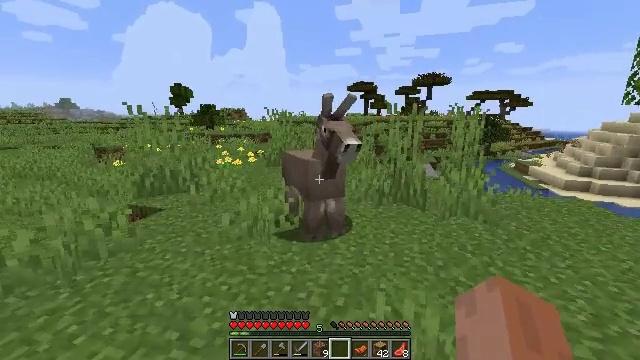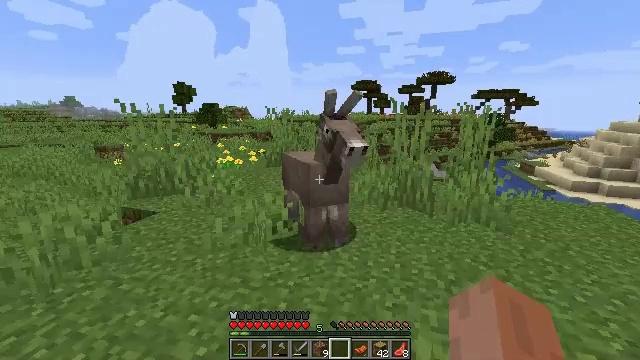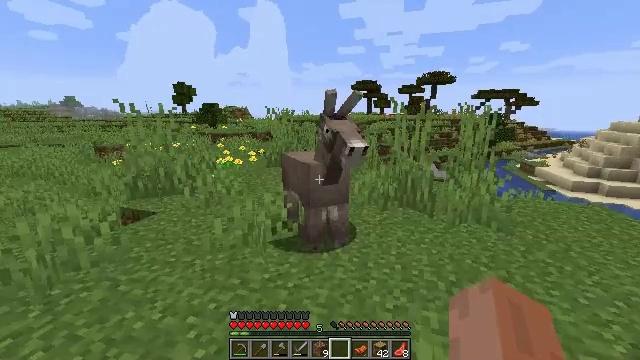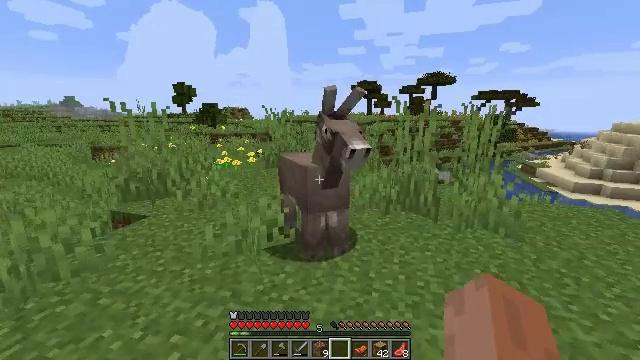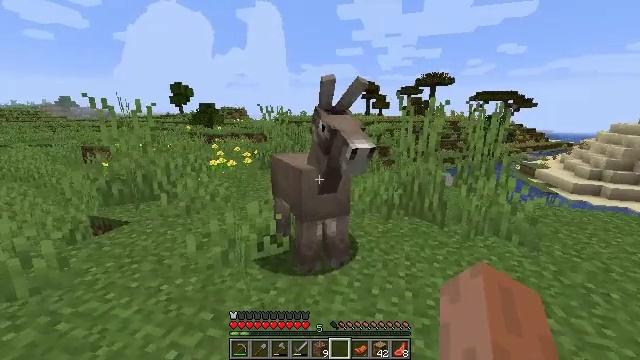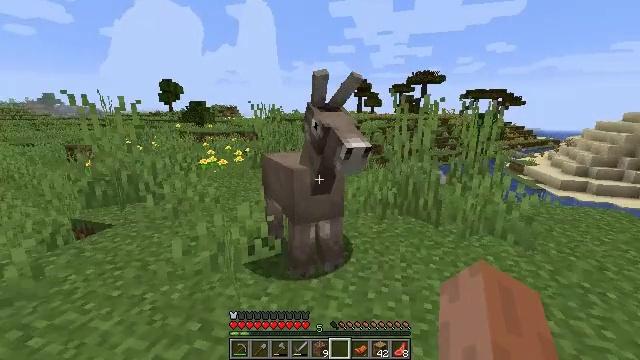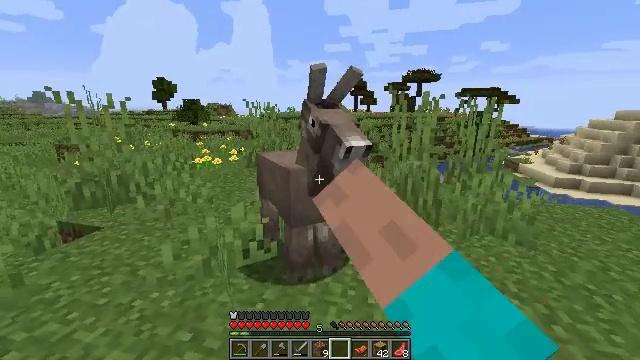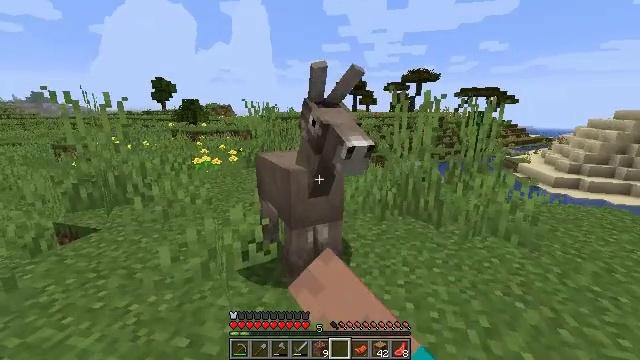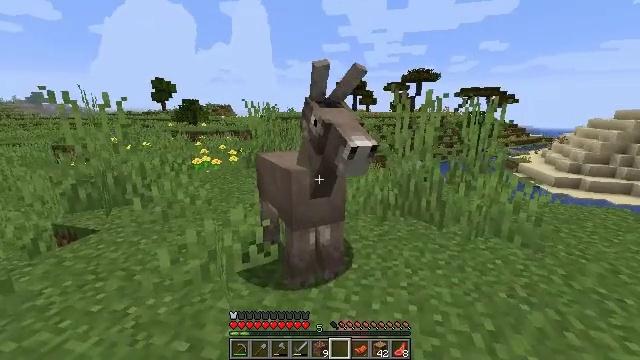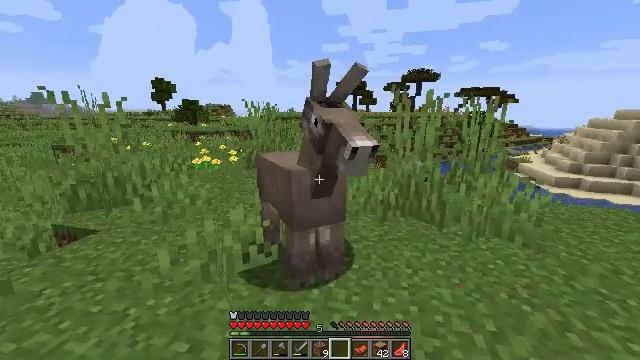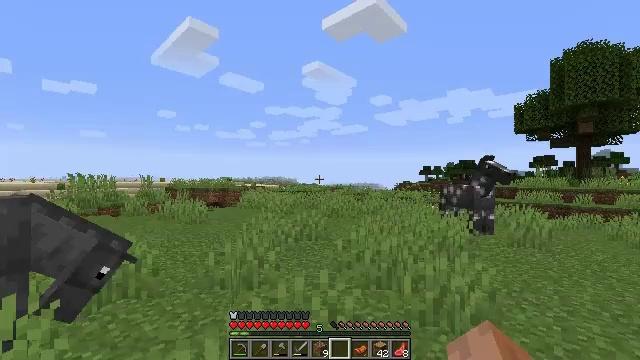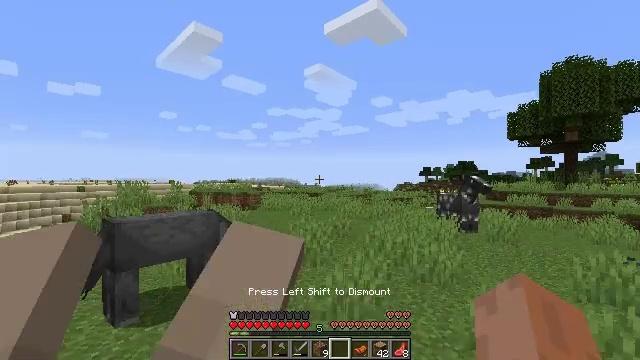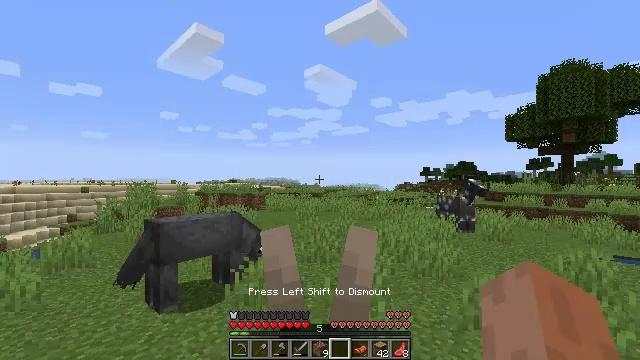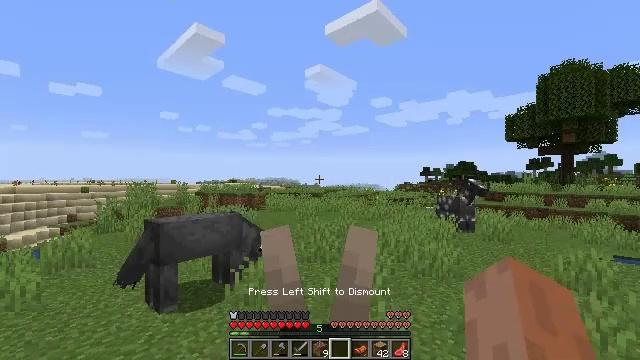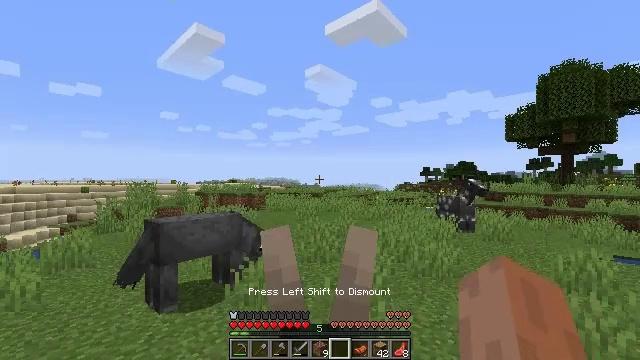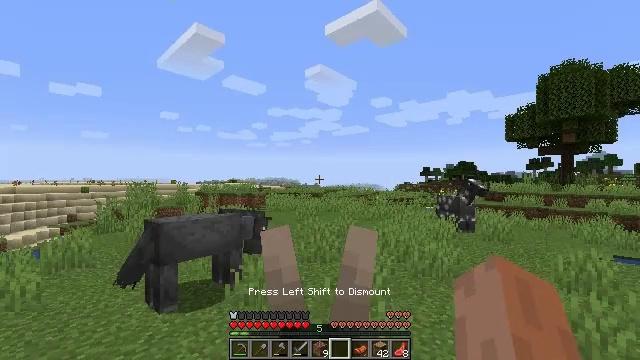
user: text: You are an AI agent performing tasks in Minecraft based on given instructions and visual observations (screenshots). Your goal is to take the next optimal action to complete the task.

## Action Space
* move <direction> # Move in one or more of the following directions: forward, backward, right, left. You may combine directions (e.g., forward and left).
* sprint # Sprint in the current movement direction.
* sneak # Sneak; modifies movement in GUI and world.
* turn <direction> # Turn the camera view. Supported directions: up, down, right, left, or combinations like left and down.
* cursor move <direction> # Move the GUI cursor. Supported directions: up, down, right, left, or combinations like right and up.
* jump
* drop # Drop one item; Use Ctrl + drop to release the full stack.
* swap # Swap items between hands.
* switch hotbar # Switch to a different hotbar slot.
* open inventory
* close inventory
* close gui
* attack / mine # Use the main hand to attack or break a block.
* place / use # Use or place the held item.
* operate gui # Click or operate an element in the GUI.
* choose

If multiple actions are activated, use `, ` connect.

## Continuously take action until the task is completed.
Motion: motion action
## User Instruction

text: Attack the ground to gather coarse dirt.
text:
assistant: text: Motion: move forward
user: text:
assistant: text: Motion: move forward
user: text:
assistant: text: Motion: move forward
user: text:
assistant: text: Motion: move forward
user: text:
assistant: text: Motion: turn right, use / place
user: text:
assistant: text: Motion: use / place
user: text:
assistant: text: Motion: use / place
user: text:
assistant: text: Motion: use / place
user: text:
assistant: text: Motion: no_op
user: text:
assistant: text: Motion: no_op
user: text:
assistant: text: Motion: no_op
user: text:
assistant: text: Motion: no_op
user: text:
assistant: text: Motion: no_op
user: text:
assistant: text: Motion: no_op
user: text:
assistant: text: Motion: no_op
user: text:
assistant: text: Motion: close inventory
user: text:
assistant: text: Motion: close inventory
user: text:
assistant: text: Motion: close inventory
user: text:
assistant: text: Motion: close inventory
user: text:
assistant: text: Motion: no_op
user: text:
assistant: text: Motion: open gui
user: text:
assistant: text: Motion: no_op
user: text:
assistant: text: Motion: no_op
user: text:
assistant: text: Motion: no_op
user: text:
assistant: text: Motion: no_op
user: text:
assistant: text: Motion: no_op
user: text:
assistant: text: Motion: no_op
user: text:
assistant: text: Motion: no_op
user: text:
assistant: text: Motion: no_op
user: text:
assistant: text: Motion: no_op